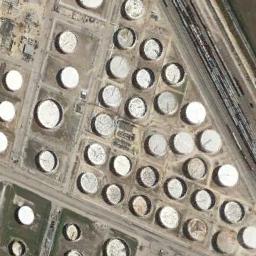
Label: storage_tank